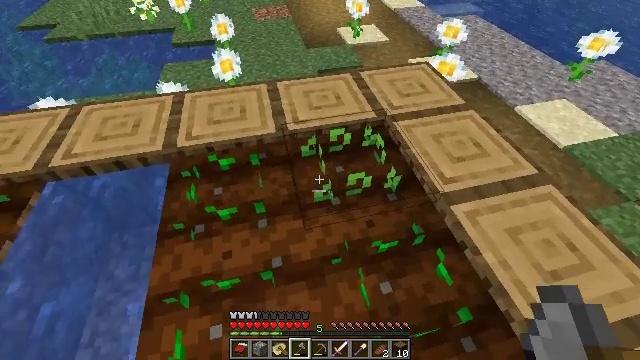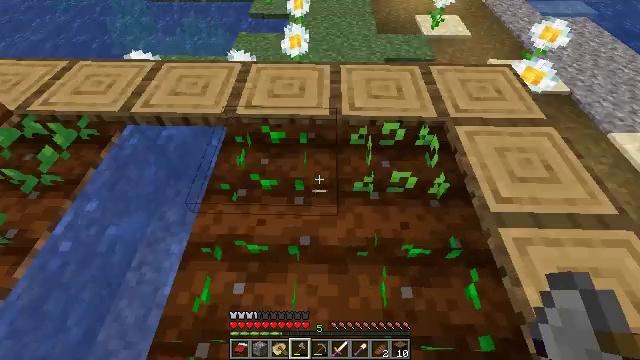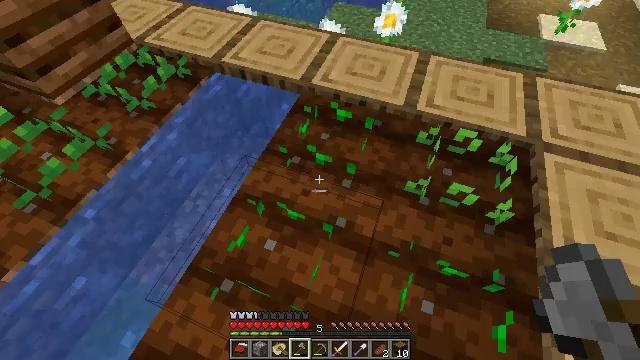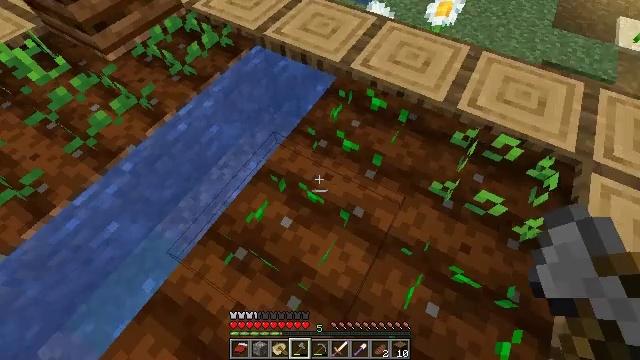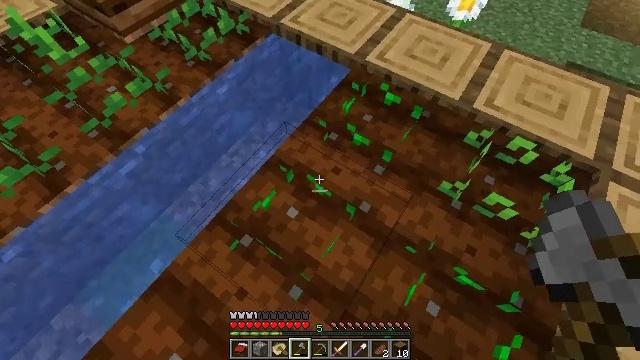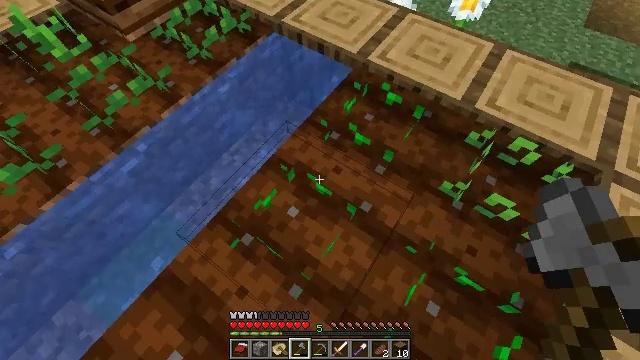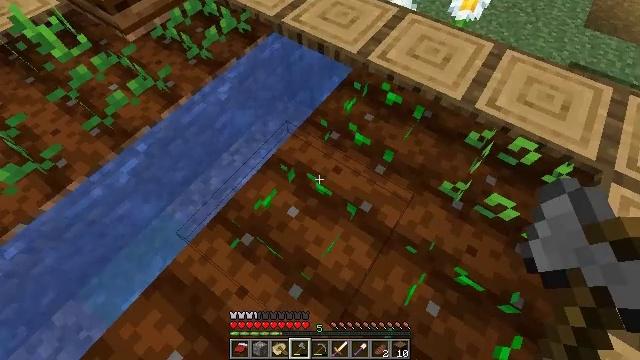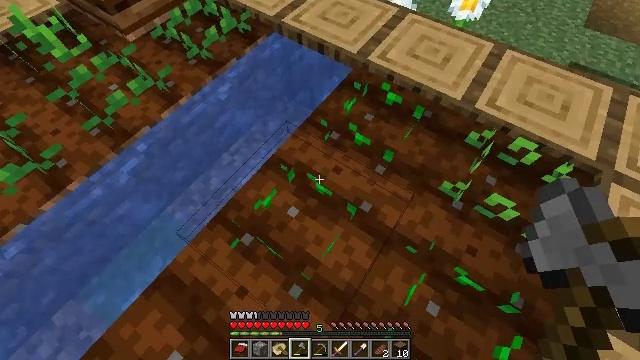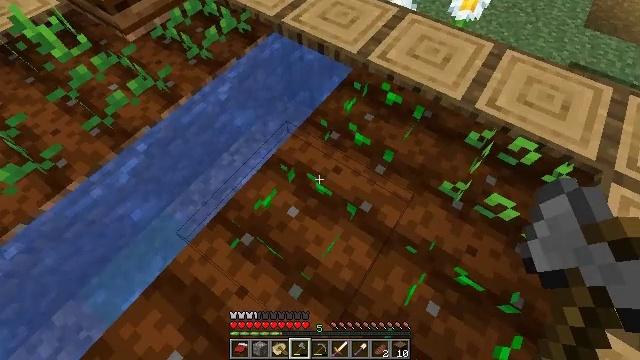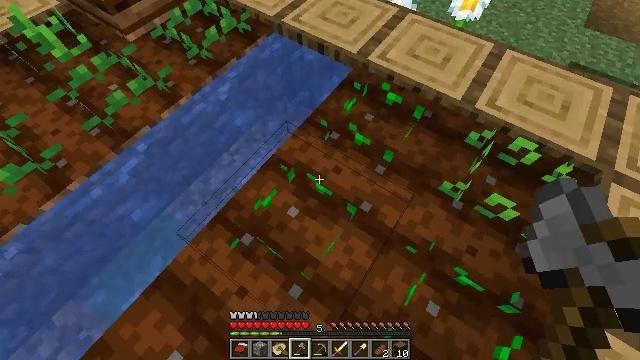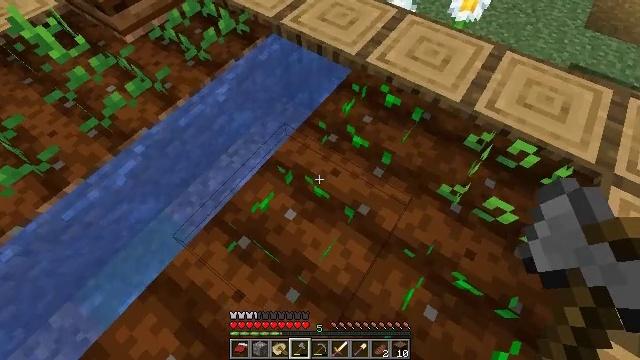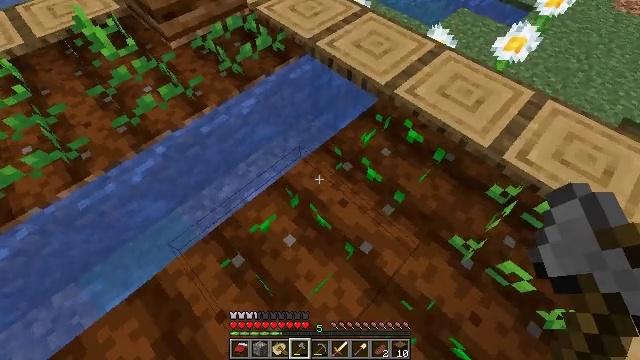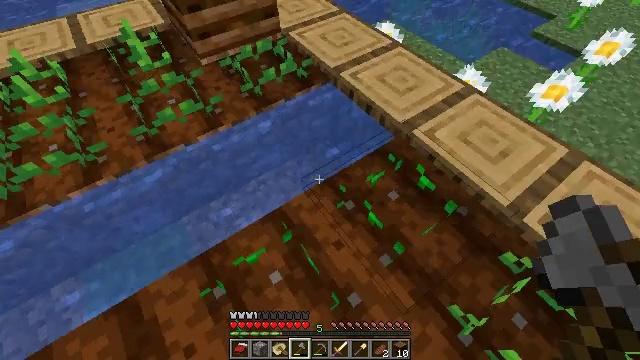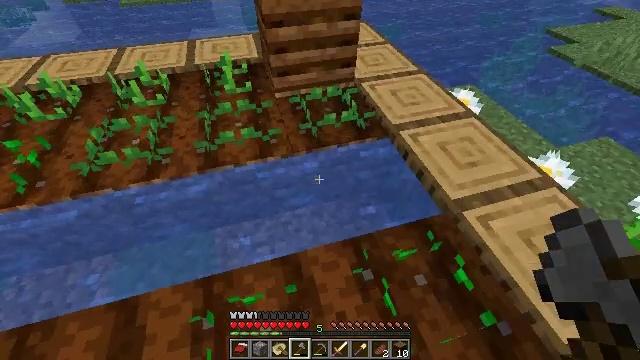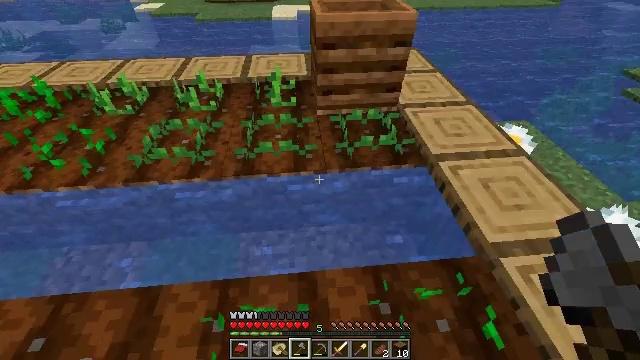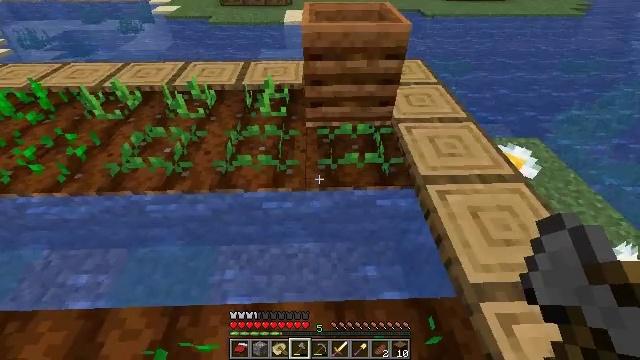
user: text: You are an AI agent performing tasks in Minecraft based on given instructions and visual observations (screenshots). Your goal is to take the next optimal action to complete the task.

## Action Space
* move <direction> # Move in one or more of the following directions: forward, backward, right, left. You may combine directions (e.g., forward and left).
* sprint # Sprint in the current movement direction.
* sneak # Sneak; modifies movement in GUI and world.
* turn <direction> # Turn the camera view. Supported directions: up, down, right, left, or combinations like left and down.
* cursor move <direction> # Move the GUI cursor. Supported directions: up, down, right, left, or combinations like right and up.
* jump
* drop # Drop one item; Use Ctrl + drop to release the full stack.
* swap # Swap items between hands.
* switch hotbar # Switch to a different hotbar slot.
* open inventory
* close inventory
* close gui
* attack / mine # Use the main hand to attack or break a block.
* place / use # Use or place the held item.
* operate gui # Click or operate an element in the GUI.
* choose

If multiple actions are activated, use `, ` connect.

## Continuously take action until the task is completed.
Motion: motion action
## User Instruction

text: Collect carrots by breaking the crop.
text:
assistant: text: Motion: turn left and down
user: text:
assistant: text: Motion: turn left and down
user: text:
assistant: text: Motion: turn left and down
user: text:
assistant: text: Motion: turn left and down
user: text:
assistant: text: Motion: no_op
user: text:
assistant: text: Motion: no_op
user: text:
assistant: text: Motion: no_op
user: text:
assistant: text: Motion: no_op
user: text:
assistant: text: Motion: no_op
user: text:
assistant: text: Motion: move forward and move right
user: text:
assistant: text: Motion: move forward and move right, turn left and up
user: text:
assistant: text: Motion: move forward and move right, turn left and up
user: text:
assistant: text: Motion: move forward and move right, turn left and up
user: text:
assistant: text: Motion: move forward and move right, turn left and up
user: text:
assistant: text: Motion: move forward and move right, turn left
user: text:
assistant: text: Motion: move forward and move right, turn left
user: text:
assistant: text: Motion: move forward and move right, turn left
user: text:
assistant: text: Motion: move forward and move right, turn left
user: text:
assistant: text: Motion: move forward and move right, turn left
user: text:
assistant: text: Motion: move forward and move right, turn left
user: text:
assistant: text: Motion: move forward and move right, turn left
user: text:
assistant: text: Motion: move forward and move right, turn left and down
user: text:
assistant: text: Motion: move forward and move right, turn left and down
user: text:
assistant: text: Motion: move forward and move right, turn left and down
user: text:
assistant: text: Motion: move right, turn left and down
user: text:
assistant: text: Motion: turn left and down
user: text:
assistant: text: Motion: turn left and down
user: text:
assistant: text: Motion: turn left and down
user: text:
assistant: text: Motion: turn down
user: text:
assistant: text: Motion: turn left and down